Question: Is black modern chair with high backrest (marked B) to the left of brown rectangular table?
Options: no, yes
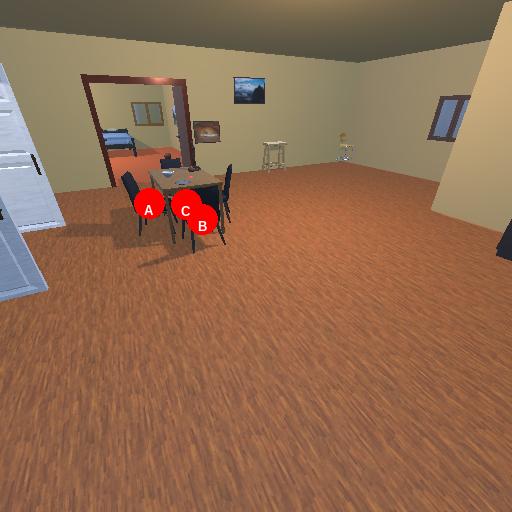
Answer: no